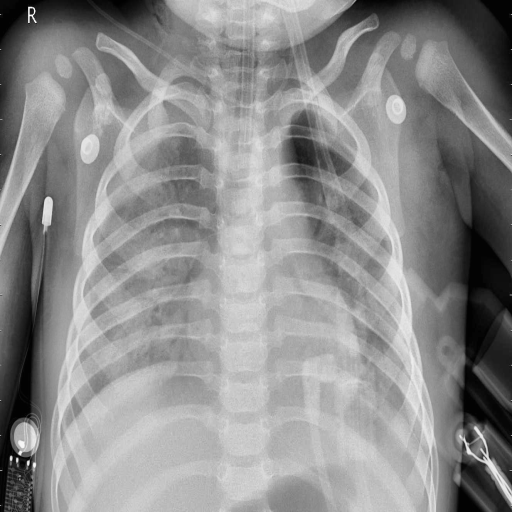
Finding: PNEUMONIA